Current action and preconditions to check: trajectory_clear

Your task: For each precondition in the list above, predict whether it will hold at this action.

Consider the current scene as observed from the mobile robot's camera, and analyze the predicted future states of all dynamic agents (e.g., people, animals, vehicles, or any moving entities) within the NEXT SECOND.

IMPORTANT: Only answer "very likely" if you are absolutely certain—based on strong, clear evidence—that a dynamic agent will violate the precondition in the predicted future state. Do NOT answer "very likely" for unlikely, ambiguous, or low-probability risks.

Ask yourself for each precondition: Is there a high probability, with clear and convincing evidence, that the predicted future states of any dynamic agent will interfere with the predicted future state of the currently executing action within the NEXT SECOND, causing that precondition to fail?

Assess the risk level based on these predictions. Use "likely" or "very likely" if motions create a clear risk of interference.

Use "neutral" or "improbable" if agents are nearby but their predicted paths are clearly diverging or non-conflicting.

Failure Risk Categories: "very improbable", "improbable", "neutral", "likely", "very likely"

Answer Format: Output ONLY the probability_of_failure value from these categories: "very improbable", "improbable", "neutral", "likely", "very likely"

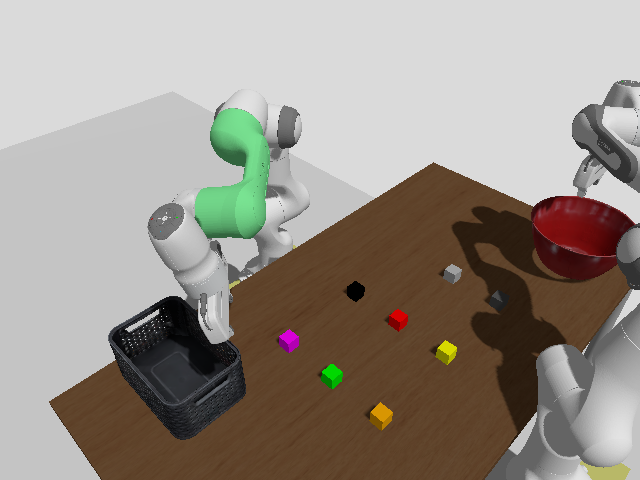

Answer: very improbable